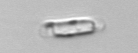
Label: Guinardia_striata